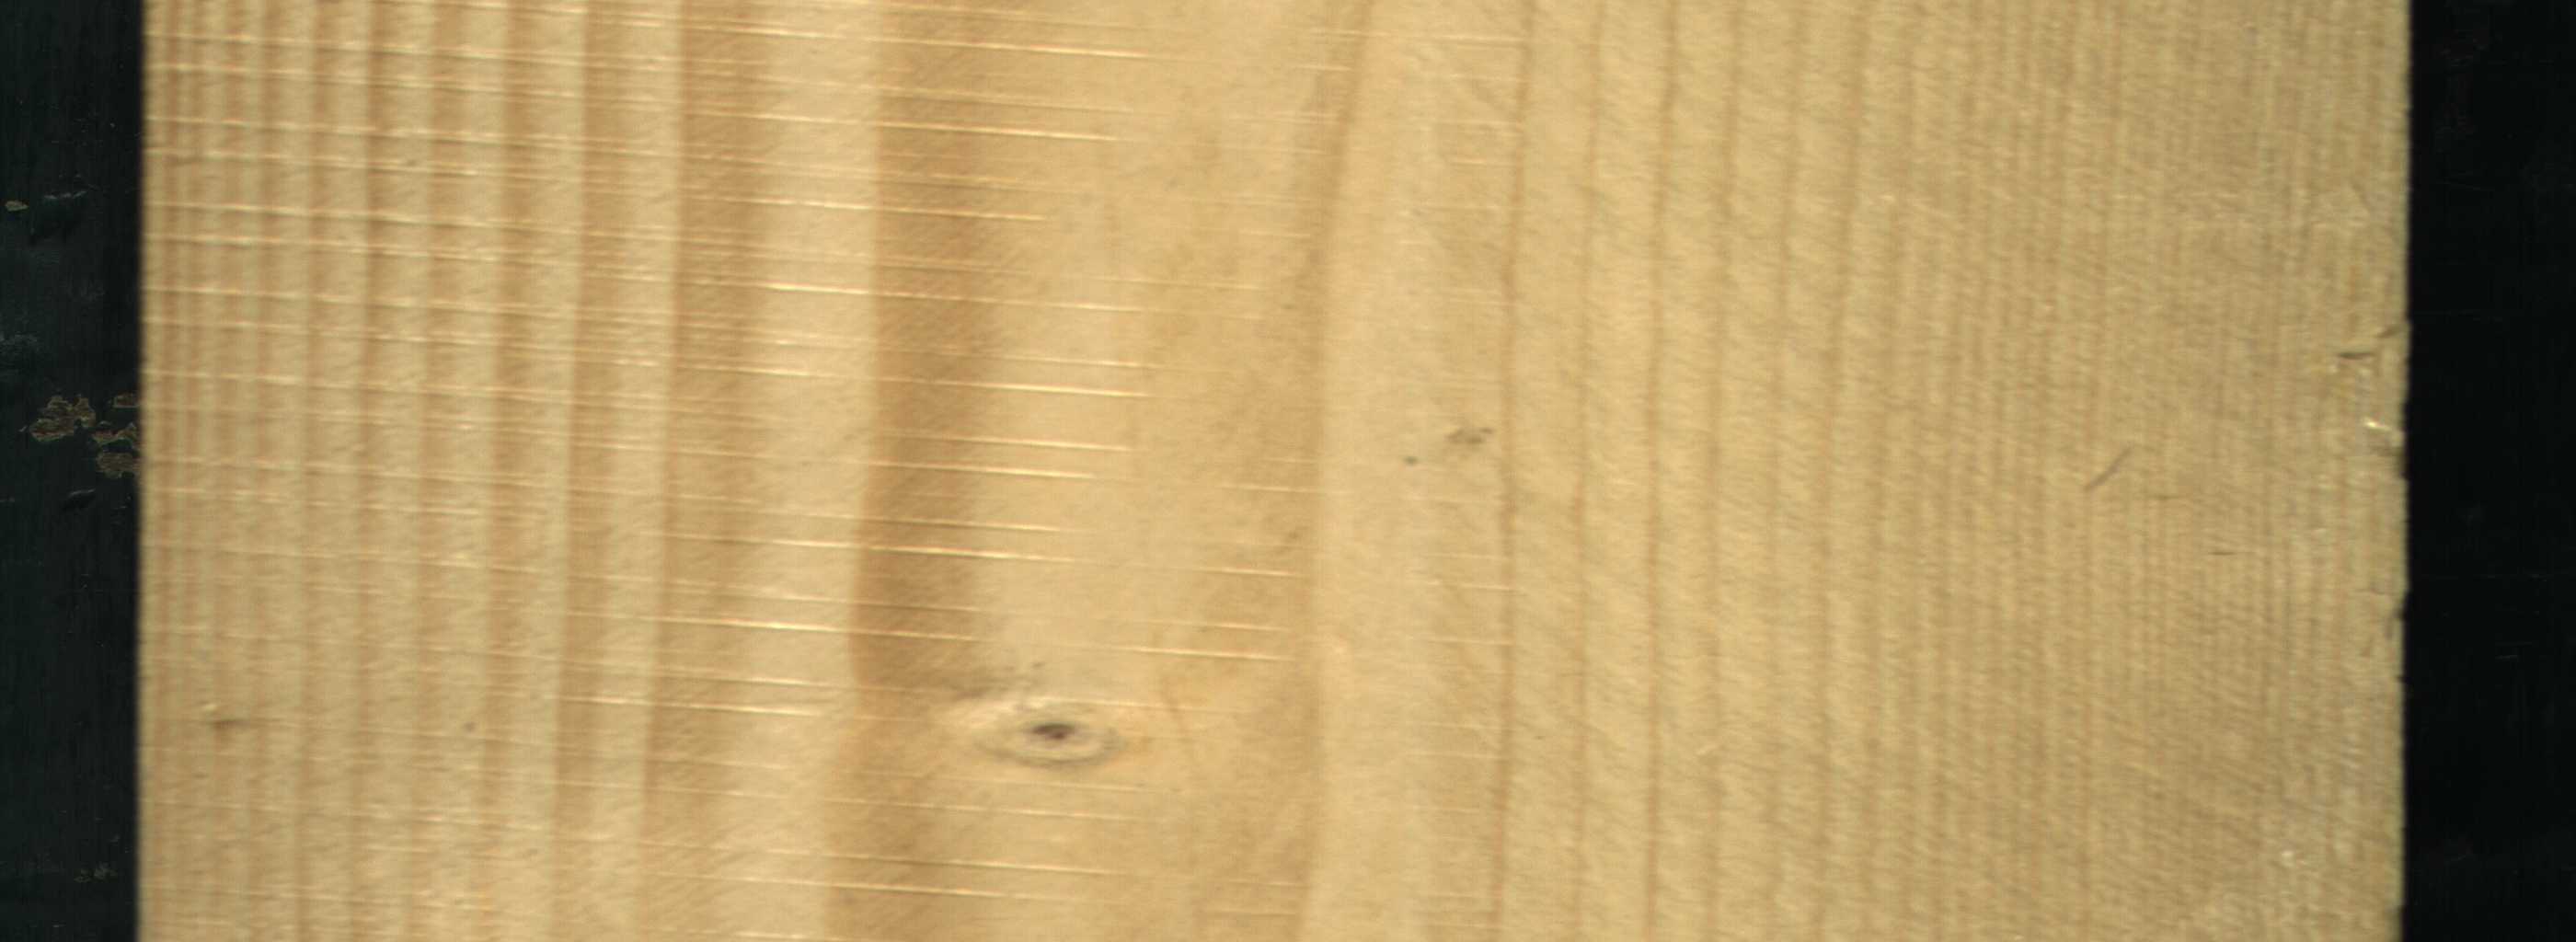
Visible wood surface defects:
Live_Knot